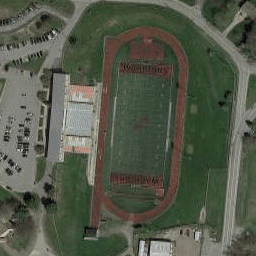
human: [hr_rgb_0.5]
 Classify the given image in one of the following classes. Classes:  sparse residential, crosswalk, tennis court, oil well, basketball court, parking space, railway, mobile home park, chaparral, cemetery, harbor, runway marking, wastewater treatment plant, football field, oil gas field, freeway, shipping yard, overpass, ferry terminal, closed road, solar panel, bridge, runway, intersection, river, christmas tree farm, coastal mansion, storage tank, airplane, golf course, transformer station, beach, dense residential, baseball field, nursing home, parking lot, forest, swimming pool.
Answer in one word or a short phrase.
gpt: football field